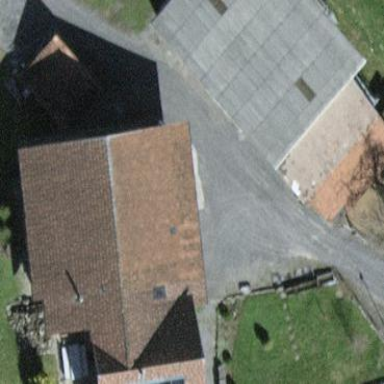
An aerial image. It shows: Farmyard area.